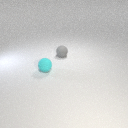
small gray rubber sphere to the right of small cyan rubber sphere